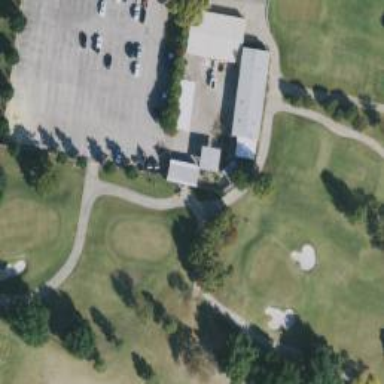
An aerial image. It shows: Service road used as golf cart path.